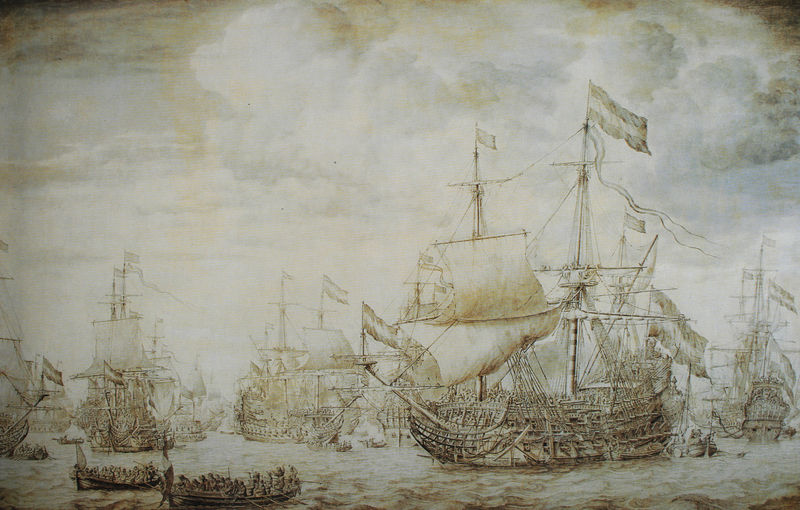
Titel: Die "Eendracht" und weitere Schiffe auf einer Reede
Künstler: Willem I van de Velde
Standort: Rotterdam
Institution: Maritiem Museum Prins Hendrik
Schlagwörter: blue, fight, men, military, people, soldier, white, black, engagement, france, gouache, gray, grey, painting, woman, yellow, print, brown, wood, smoke, cloud, clouds, man, sky, boat, netherlands, ocean, sea, see, ship, water, waves, drawing, paper, black and white, army, pirates, sketch, battle, french, boats, mast, rope, sail, sailor, sailors, storm, wave, wind, flag, italy, banners, flags, ink, italian, detail, pencil, schiff, harbor, war, ships, travel, stripes, rowboat, fog, port, segel, sailing, sails, tan, bow, tall, sepia, banner, european, sticks, sailboats, vessels, busy, rowing, oar, oars, stern, masts, cannon, sailing ship, crew, navy, voyage, armada, ropes, canon, prow, boston, middleage, rigging, nets, error, tea party, columbus, fleet, galleon, seas, warship, 1700s, od, baattle, biking, tallship, degelschiff, schis, small boat, seaships, sials, 17th-century, anchored, fine detail, spar, roawing, high seas